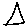
Label: triangle